Question: I need to create a route in google maps involving multiple waypoints, but google's API does not allow more than 23 waypoints into a route. As a solution coded in order to add markers and draw routes between markers using polylines. The code worked perfectly, but stopped at one point generating the route in half, anyone know if this is more a limitation of Google Maps?
source code:
'''
<html><head><meta name="viewport" content="initial-scale=1.0, user-scalable=yes" />
<script type="text/javascript" src="http://maps.google.com/maps/api/js?sensor=true"></script>
<script type="text/javascript" src="PolylineEncoder.js"></script>
<script type="text/javascript">
var geocoder;
var directionsService = new google.maps.DirectionsService();
var map;
var trafficLayer;
var bikeLayer;
var poly;
var LocationsMarkers = [];
var Employees =[];
var latlngCenter;
function GetMarkers(){
for (var i = 0; i < Employees.length; i++) {
var Employee = Employees[i];
var myLatLng = new google.maps.LatLng(Employee[1], Employee[2]);
// Add the location to vector for routing
LocationsMarkers.push(new google.maps.LatLng(Employee[1], Employee[2]));
// Add a marker
var marker = new google.maps.Marker({
position: myLatLng,
map: map,
title: Employee[0],
zIndex: Employee[3]
});
}
// If the length of LocationMarkers > 1, i'm get the routes and i create the polyline.
if (LocationsMarkers.length > 1){
var polyOptions = {
strokeColor: '#000000',
strokeOpacity: 1.0,
strokeWeight: 3
}
poly = new google.maps.Polyline(polyOptions);
poly.setMap(map);
for (var a = 0; a < LocationsMarkers.length; a++) {
calcRoute(LocationsMarkers[a], LocationsMarkers[a+1]);
}
}
}
// calculate the route on the markers.
function calcRoute(start, end) {
var request = {
origin:start,
destination:end,
travelMode: google.maps.DirectionsTravelMode.WALKING
};
var path = poly.getPath();
directionsService.route(request, function(response, status) {
if (status == google.maps.DirectionsStatus.OK) {
for (var i = 0; i < response.routes.length; i++) {
for (var i2 = 0; i2 < response.routes[i].legs.length; i2++) {
for (var i3 = 0; i3 < response.routes[i].legs[i2].steps.length; i3++) {
// add the start and end location by the legs of routes on the path to the polyline
path.push(response.routes[i].legs[i2].steps[i3].start_location);
path.push(response.routes[i].legs[i2].steps[i3].end_location);
}
}
}
}
});
}
function TrafficOn() { trafficLayer.setMap(map); }
function TrafficOff() { trafficLayer.setMap(null); }
function BicyclingOn() { bikeLayer.setMap(map); }
function BicyclingOff() { bikeLayer.setMap(null);}
function StreetViewOn() { map.set("streetViewControl", true); }
function StreetViewOff() { map.set("streetViewControl", false); }
function initialize() {
geocoder = new google.maps.Geocoder();
CollectData();
var myOptions = {
zoom: 18,
center: latlngCenter,
mapTypeId: google.maps.MapTypeId.ROADMAP
};
map = new google.maps.Map(document.getElementById("map_canvas"), myOptions);
trafficLayer = new google.maps.TrafficLayer();
bikeLayer = new google.maps.BicyclingLayer();
GetMarkers();
}
function CollectData(){
// In this example I used only 20 markers, but there will be situations where I have to show more than 50.
Employees = [["1",-20.14669,-44.888862 , 1],
["2",-20.1454,-44.892467 , 2],
["3",-20.14403,-44.890579 , 3],
["4",-20.142741,-44.886716 , 4],
["5",-20.143668,-44.885922 ,5],
["6",-20.14256,-44.885579 ,6],
["7",-20.141512,-44.885879 ,7],
["8",-20.140465,-44.885997 ,8],
["9",-20.138722,-44.88545 ,9],
["10",-20.137886,-44.887071,10],
["11",-20.137201,-44.891106,11],
["12",-20.137483,-44.892157,12],
["13",-20.138047,-44.893251,13],
["14",-20.138631,-44.894303,14],
["15",-20.139296,-44.895311,15],
["16",-20.138208,-44.895204,16],
["17",-20.136476,-44.895569,17],
["18",-20.137765,-44.897049,18],
["19",-20.138067,-44.899238,19],
["20",-20.138994,-44.900461,20] ];
latlngCenter = new google.maps.LatLng(Employees[0][1],Employees[0][2]);
}
</script></head>
<body onload="initialize()">
<div id="map_canvas" style="width:100%; height:100%">
</div>
</body>
</html>
'''

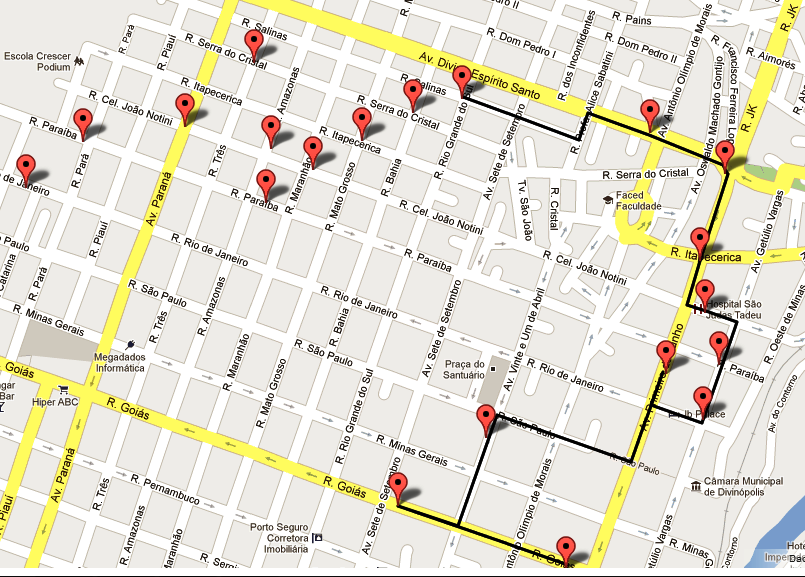
Answer: You should check the return status of the DirectionsService. It is returning OVER_QUERY_LIMIT.
Note that the <URL>.
If you check the status and retry after a delay if the error is OVER_QUERY_LIMIT, it will eventually finish:
<URL>